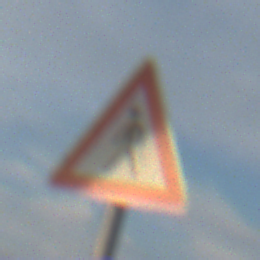
Verkehrszeichen: FussgaengerRechts
Umgebung: Outdoor, Nature
Tageszeit: SunriseSunset
Wetter: PartlyCloudy
Licht: Natural
Jahreszeit: NotSpecified
Kontrast: MediumContrast